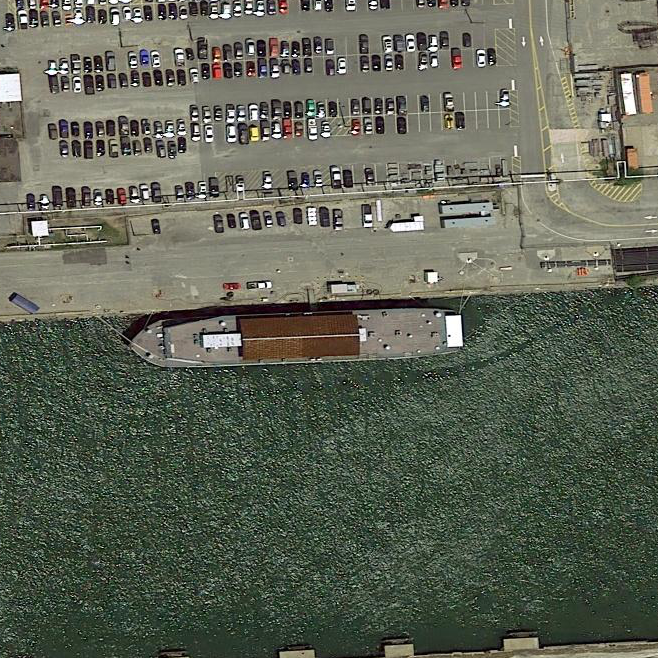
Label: civil